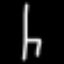
Label: chair